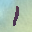
Label: 1